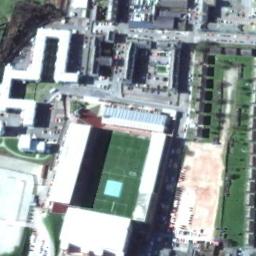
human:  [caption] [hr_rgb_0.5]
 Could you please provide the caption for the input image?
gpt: Many buildings are next to the stadium .

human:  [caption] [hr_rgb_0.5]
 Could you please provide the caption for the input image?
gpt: Square stadium next to residential area and lawn .

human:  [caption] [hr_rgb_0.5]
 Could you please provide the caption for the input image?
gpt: The stadium is on the grass next to some buildings and trees .

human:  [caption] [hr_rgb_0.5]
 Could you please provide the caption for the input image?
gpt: People are still constructing the baseball field in this ellipse stadium with a silver metal roof .

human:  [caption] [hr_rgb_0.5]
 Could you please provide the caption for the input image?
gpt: There are some buildings and green lawns beside the stadium .